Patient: sex M, age 32
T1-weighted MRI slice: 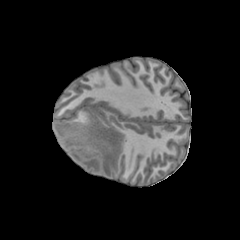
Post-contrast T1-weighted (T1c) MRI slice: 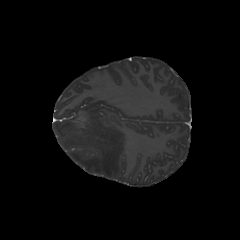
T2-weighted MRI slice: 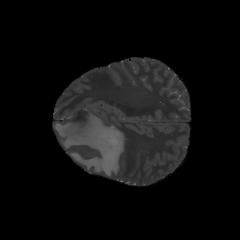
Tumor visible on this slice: yes
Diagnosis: Glioblastoma, IDH-wildtype
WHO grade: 4